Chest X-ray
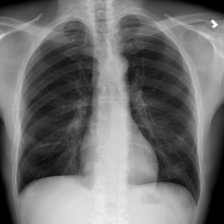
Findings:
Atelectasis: positive
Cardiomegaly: negative
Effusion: negative
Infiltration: negative
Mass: negative
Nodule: negative
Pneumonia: negative
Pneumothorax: negative
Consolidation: negative
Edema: negative
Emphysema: negative
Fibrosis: negative
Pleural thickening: negative
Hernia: negative